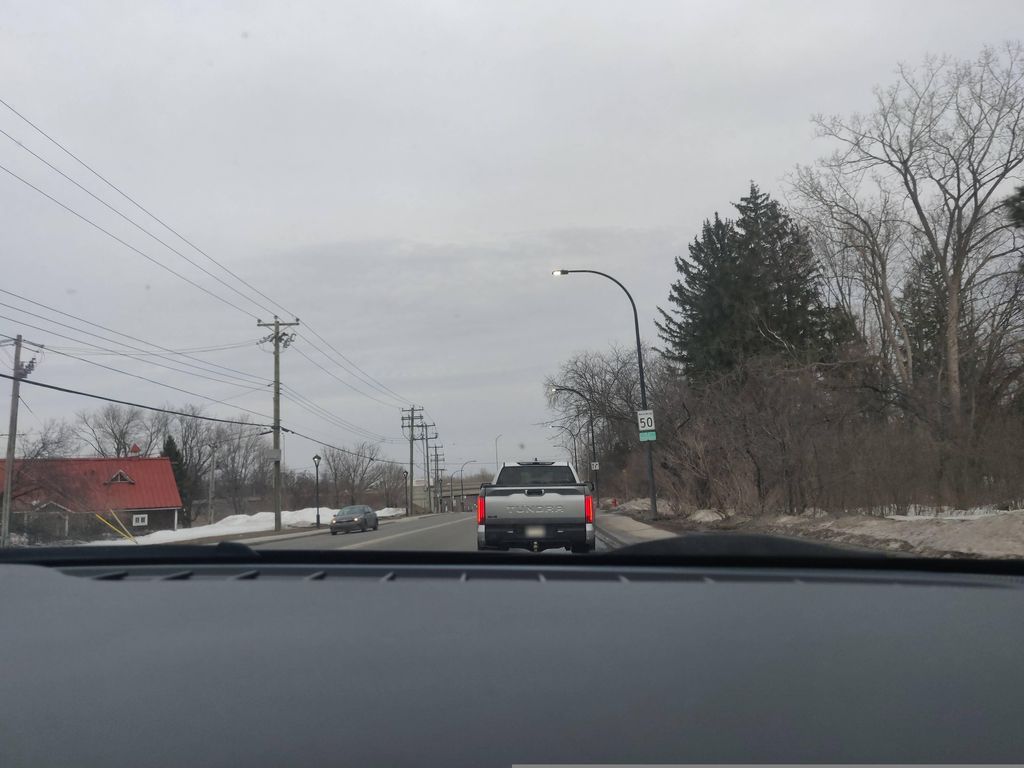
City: montreal